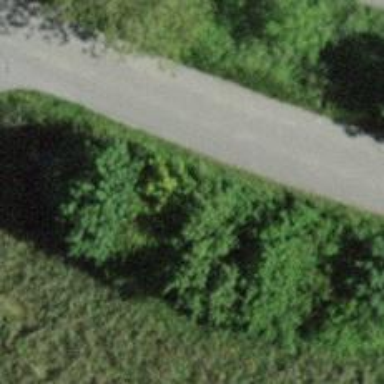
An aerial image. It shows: Hedge acting as barrier.